Question: i am wondering as to why is my text displayed as "androidx.appcompat.widget.AppCompatEditText" in firebase database, and not as string?

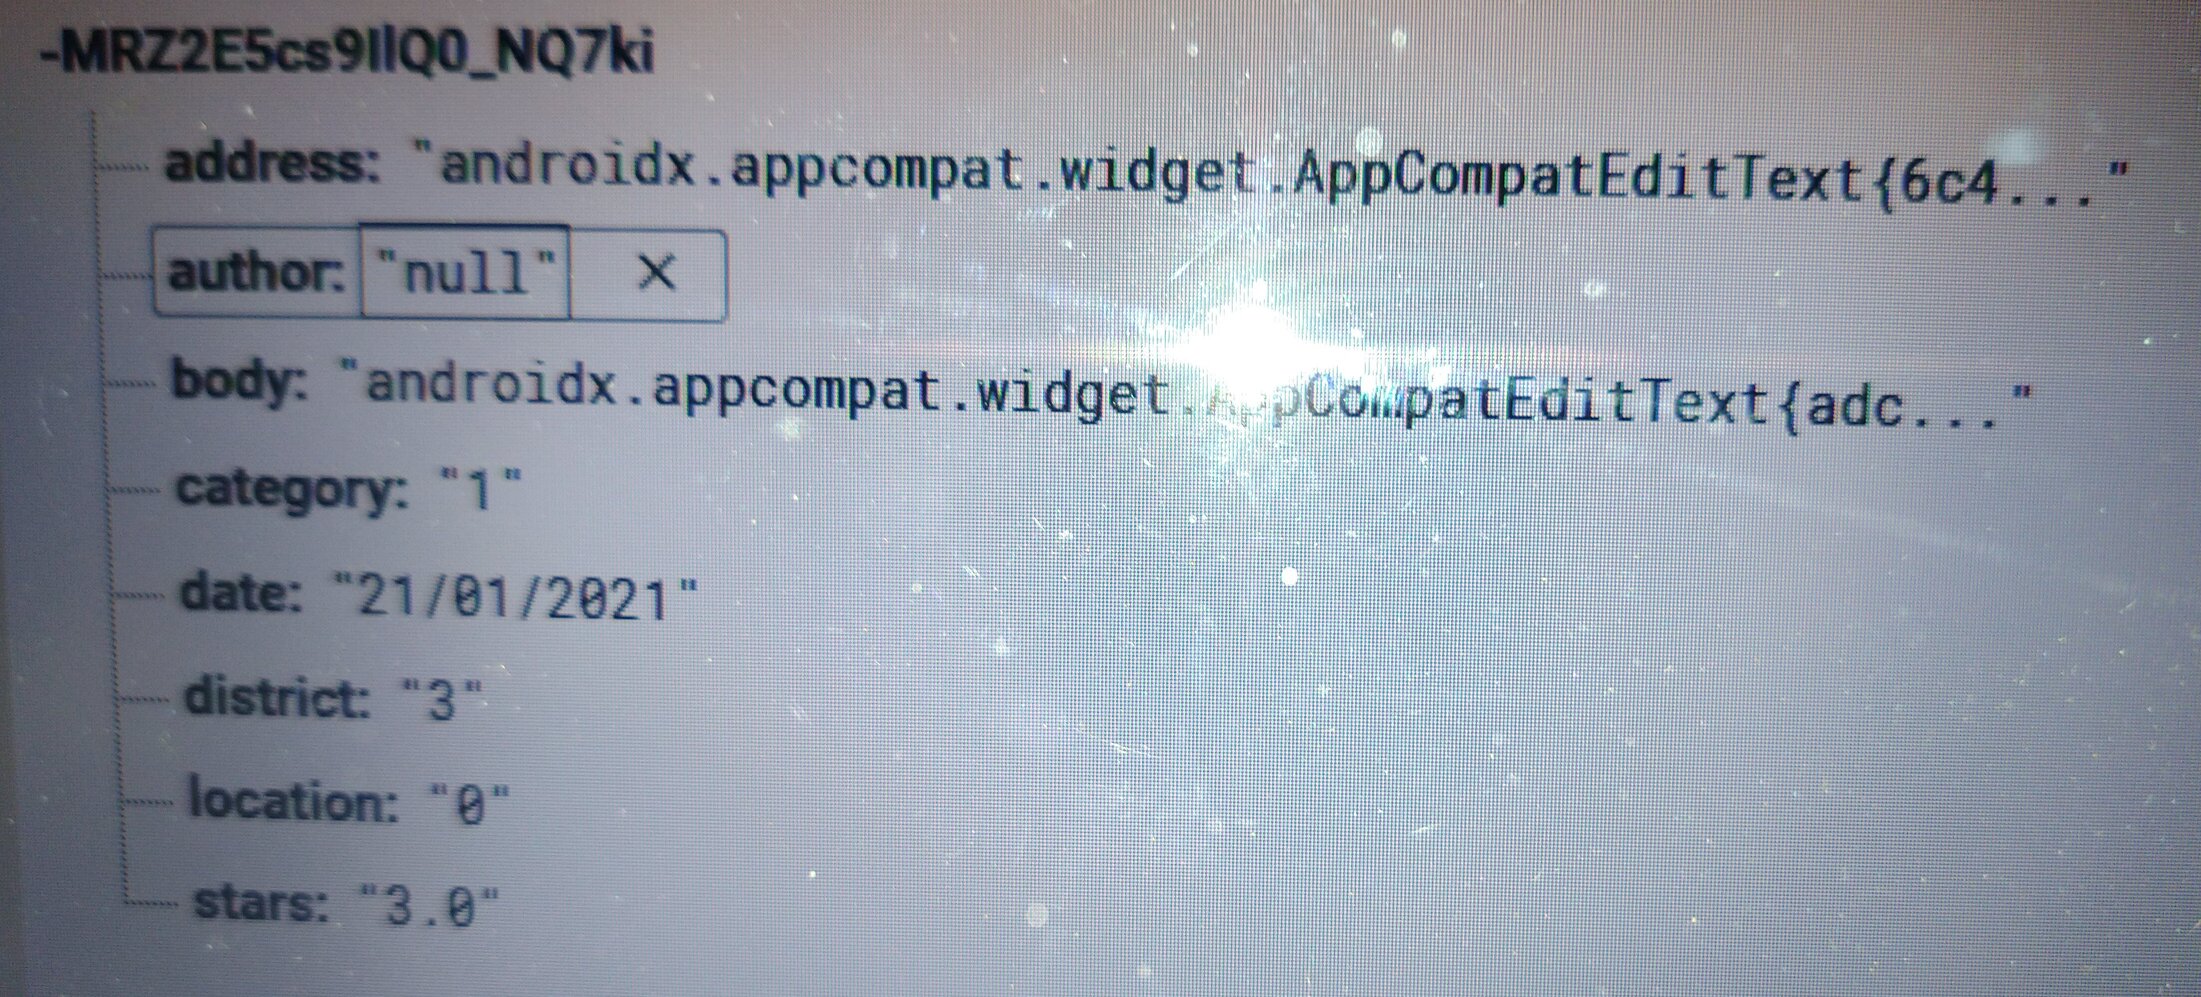
Answer: That happens when you pass your 'EditText' object instead of the actual text.
> androidx.appcompat.widget.AppCompatEditText
This is what 'editText.toString()' looks like when being casted to String
---
You should use:
'''
editText.getText().toString()
'''
instead of:
'''
editText.toString()
'''